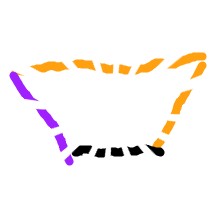
Shape: trapezoid